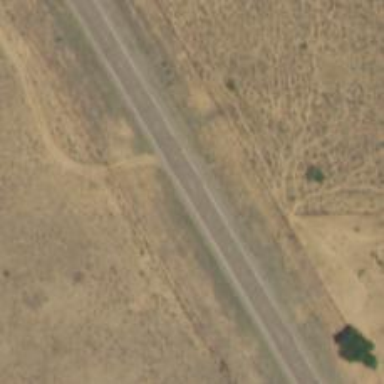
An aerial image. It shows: Primary highway.